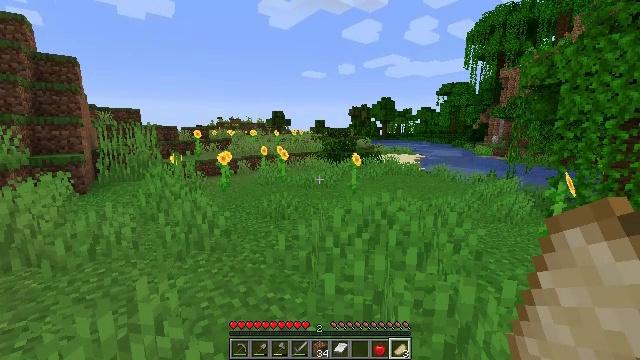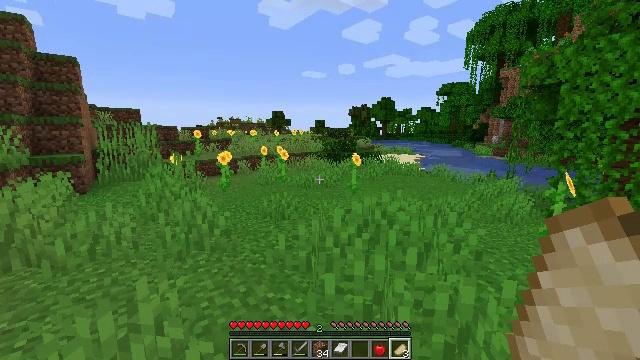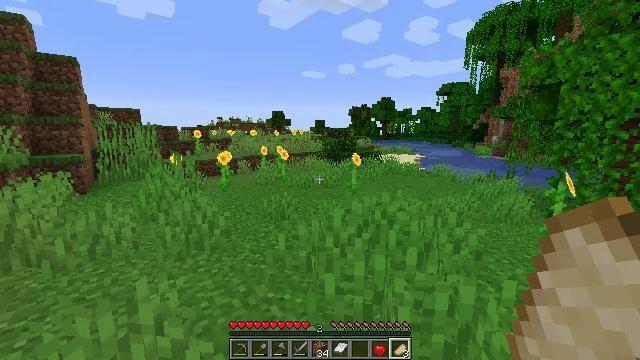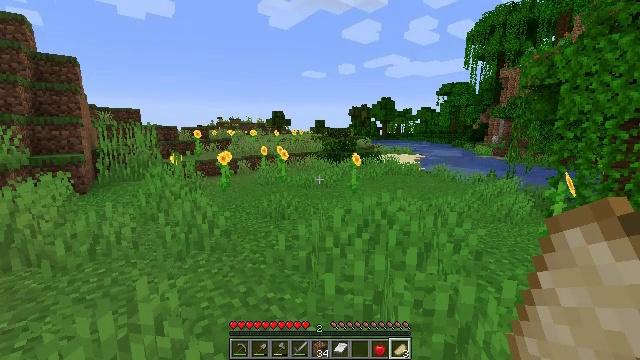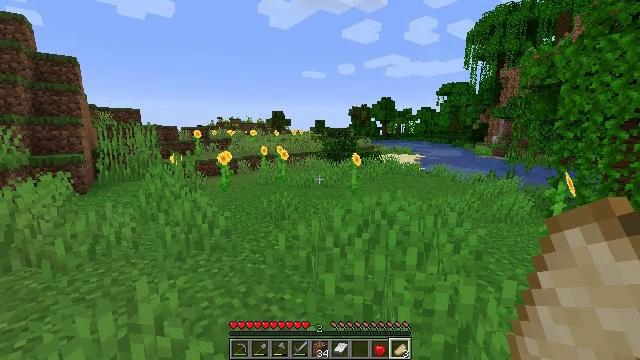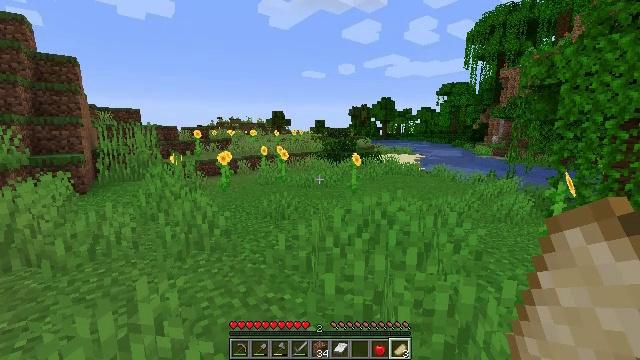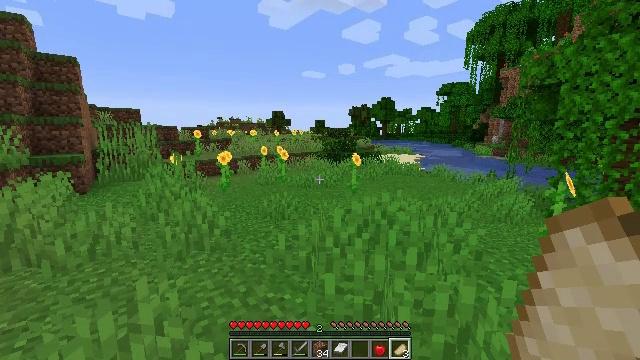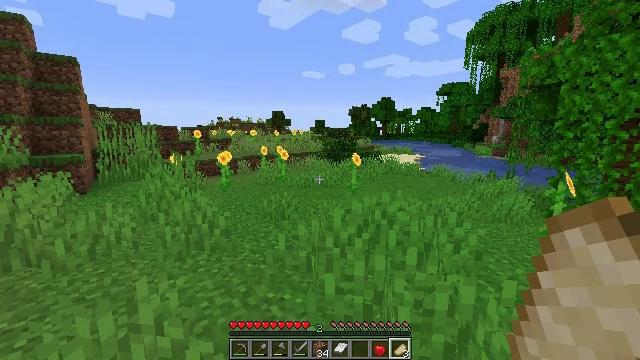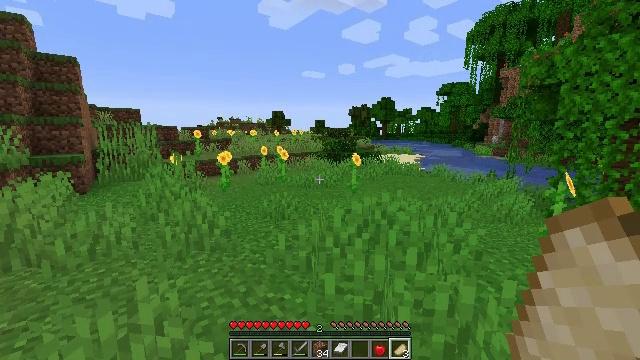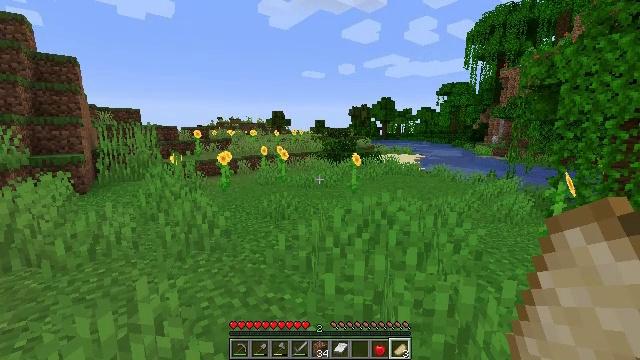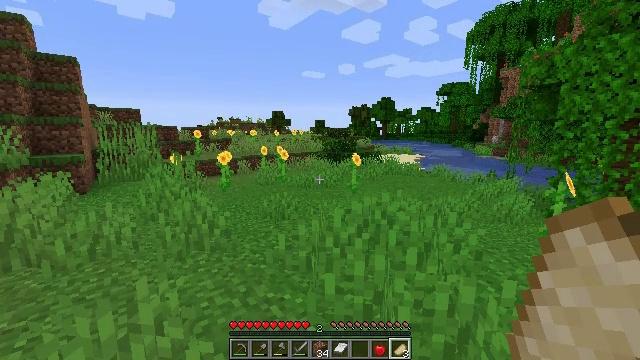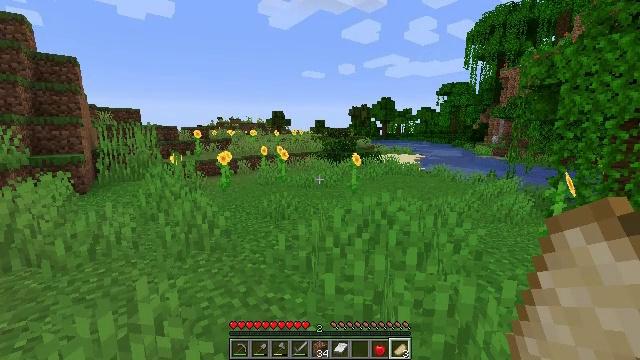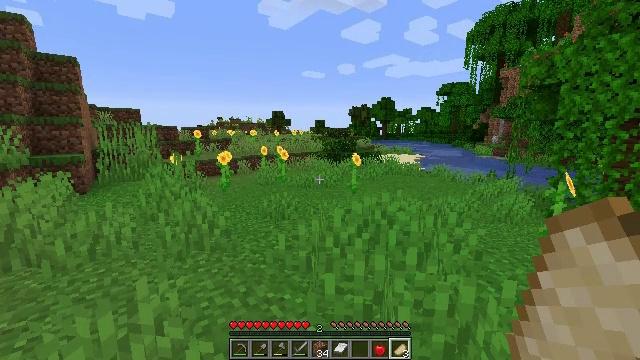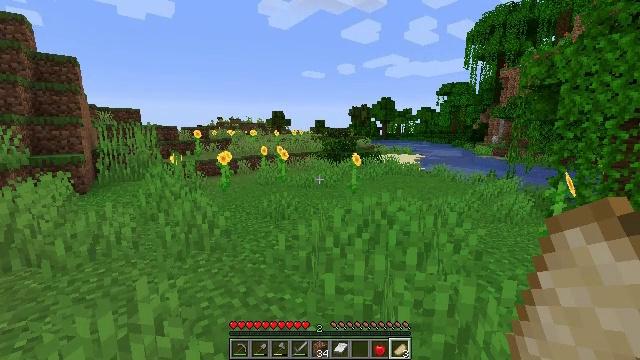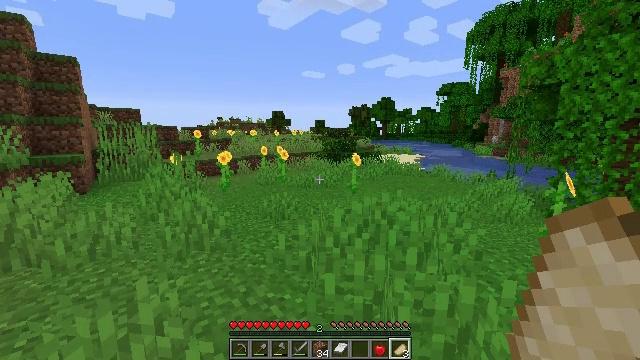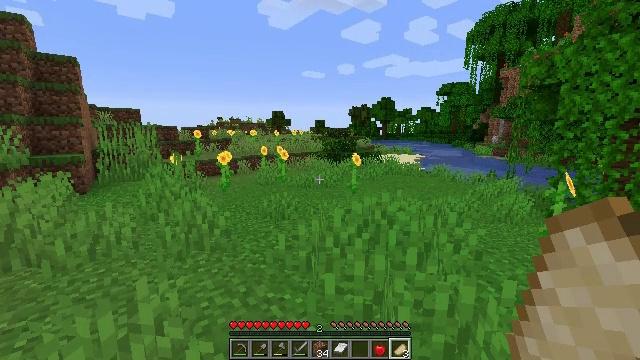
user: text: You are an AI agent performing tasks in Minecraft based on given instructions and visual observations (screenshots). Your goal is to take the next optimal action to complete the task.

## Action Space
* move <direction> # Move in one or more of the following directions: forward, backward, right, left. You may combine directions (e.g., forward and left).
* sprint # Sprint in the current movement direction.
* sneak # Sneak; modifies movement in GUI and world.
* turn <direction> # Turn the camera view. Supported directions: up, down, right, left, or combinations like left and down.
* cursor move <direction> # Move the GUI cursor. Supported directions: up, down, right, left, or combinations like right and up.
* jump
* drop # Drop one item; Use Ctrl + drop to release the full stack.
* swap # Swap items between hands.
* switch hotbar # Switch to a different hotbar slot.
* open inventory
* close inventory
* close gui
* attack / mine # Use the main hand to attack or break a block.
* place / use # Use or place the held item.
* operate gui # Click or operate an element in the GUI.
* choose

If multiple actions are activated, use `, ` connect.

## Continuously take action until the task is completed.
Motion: motion action
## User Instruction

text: Gather clay blocks.
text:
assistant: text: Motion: no_op
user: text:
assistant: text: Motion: no_op
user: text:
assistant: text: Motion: no_op
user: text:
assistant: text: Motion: no_op
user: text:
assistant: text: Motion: no_op
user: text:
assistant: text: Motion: no_op
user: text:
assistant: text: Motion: no_op
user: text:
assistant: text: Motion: no_op
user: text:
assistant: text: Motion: no_op
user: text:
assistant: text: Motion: no_op
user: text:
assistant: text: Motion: no_op
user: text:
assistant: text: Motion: no_op
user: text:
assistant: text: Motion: no_op
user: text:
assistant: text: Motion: no_op
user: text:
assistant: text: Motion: no_op
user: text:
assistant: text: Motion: no_op
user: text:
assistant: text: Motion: no_op
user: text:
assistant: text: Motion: no_op
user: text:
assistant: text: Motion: no_op
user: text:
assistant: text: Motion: no_op
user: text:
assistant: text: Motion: no_op
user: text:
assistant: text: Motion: no_op
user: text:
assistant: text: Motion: no_op
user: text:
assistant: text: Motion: no_op
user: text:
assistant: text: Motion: no_op
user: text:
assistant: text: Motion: no_op
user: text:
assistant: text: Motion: no_op
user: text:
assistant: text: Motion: no_op
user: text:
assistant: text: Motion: no_op
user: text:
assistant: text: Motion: no_op